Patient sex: M
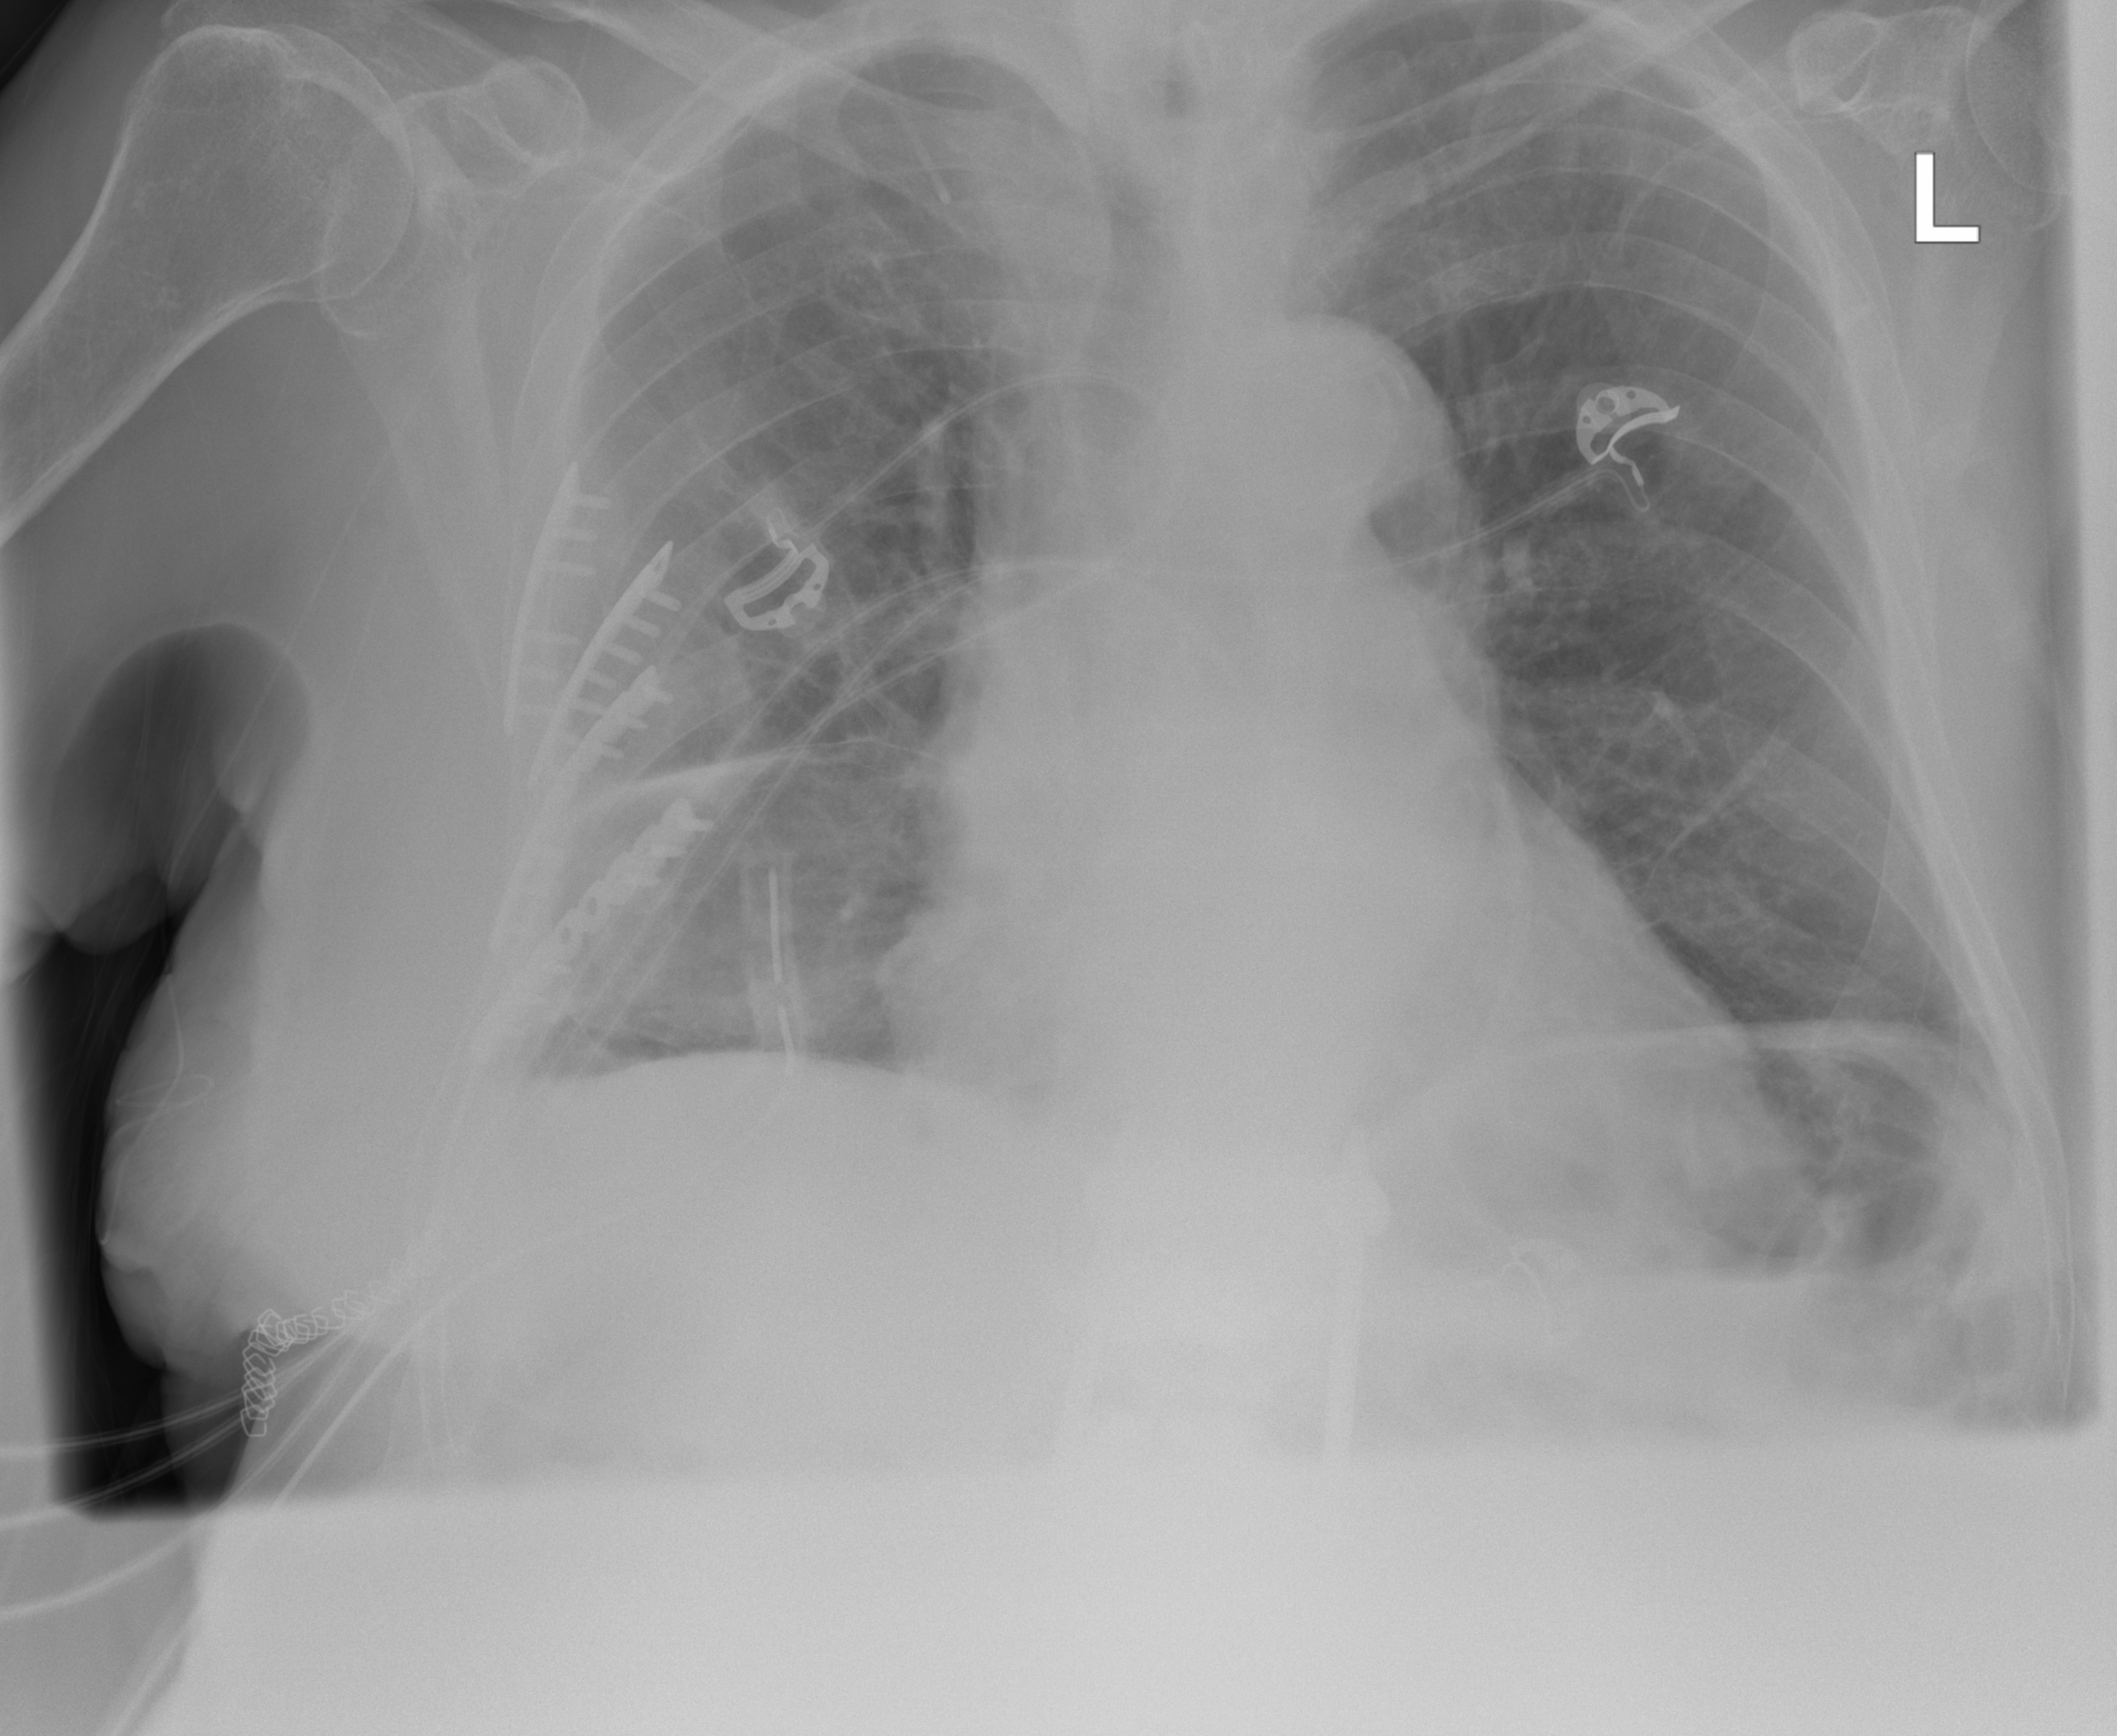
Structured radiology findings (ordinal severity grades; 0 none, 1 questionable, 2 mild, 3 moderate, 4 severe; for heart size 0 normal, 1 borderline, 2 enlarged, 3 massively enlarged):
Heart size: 2
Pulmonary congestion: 0
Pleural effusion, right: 2
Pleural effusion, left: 0
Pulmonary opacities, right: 0
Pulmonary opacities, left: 0
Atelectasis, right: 2
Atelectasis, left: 2